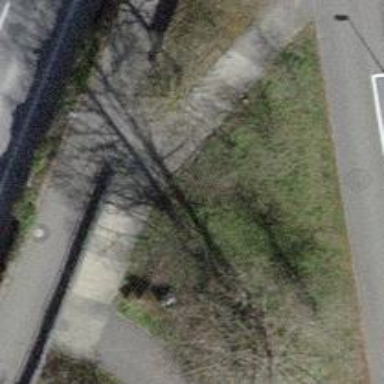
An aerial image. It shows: Road with steps.